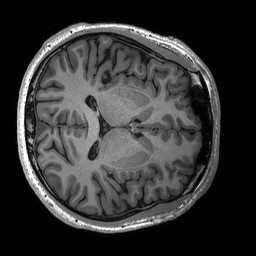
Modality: T1w
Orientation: axial
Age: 20
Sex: male
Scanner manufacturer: siemens
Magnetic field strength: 3 T
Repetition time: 2.53 s
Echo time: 0.00227 s